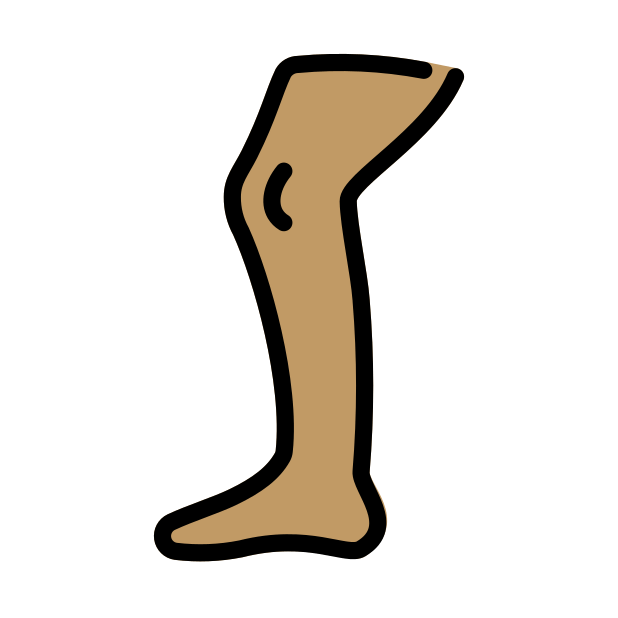
leg: medium skin tone